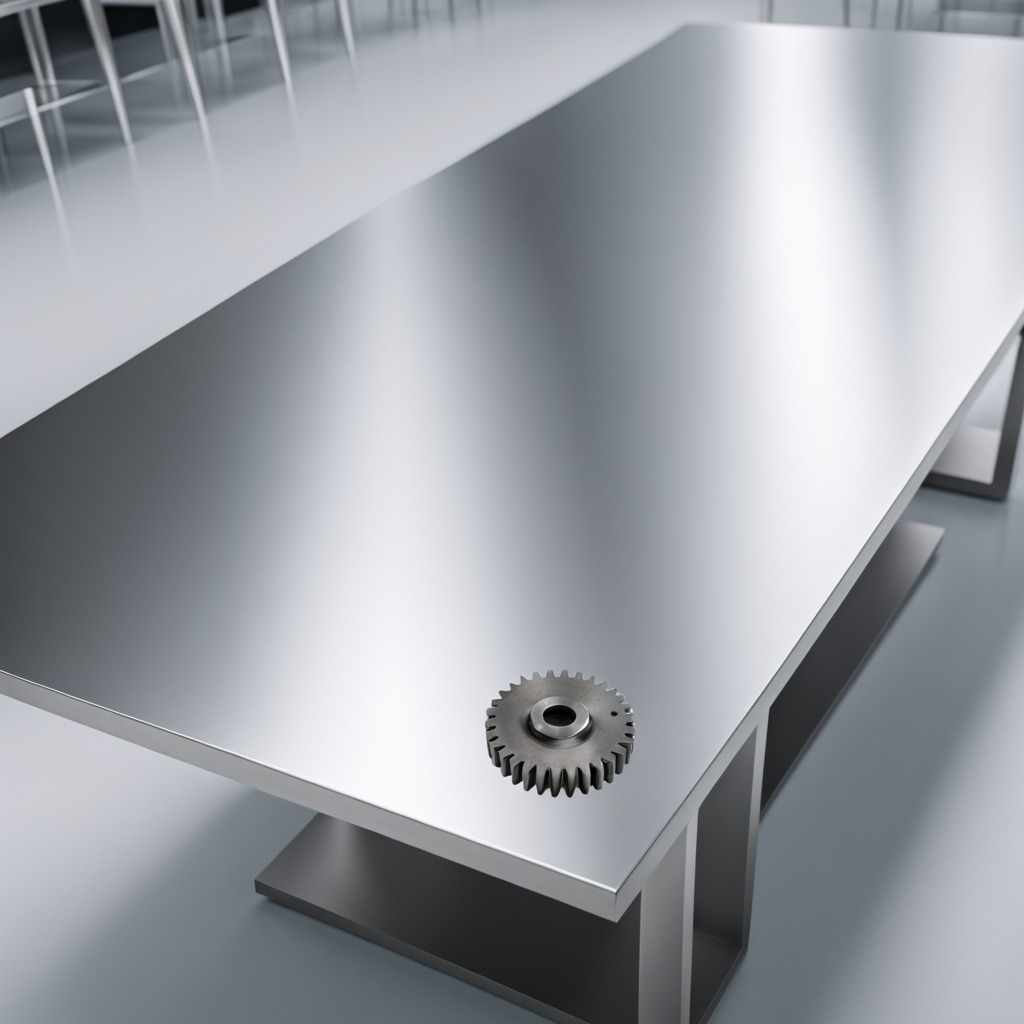
A steel gear with teeth is lying on the stainless steel table in a high-end prototyping lab.